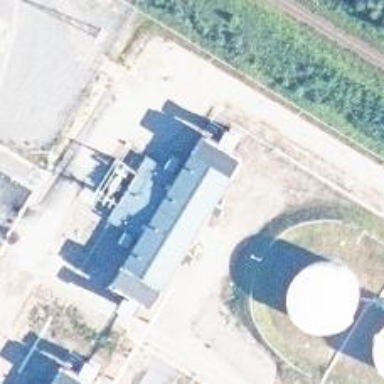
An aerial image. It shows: Steam turbine generator.